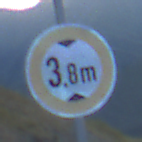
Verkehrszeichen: TatsaechlicheHoehe
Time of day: SunriseSunset
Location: Outdoor (RoadRail)
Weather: Clear
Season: NotSpecified
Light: Natural